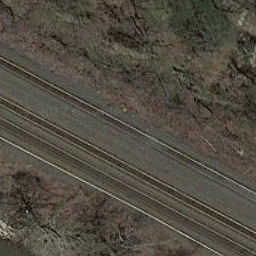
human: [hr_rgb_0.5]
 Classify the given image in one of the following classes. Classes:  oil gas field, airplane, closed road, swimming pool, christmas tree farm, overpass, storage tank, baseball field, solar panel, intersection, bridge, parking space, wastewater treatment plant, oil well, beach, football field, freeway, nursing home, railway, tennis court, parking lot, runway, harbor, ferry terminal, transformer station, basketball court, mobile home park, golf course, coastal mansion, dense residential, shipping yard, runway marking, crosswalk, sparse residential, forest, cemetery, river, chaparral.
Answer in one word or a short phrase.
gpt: railway